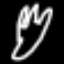
Label: fork